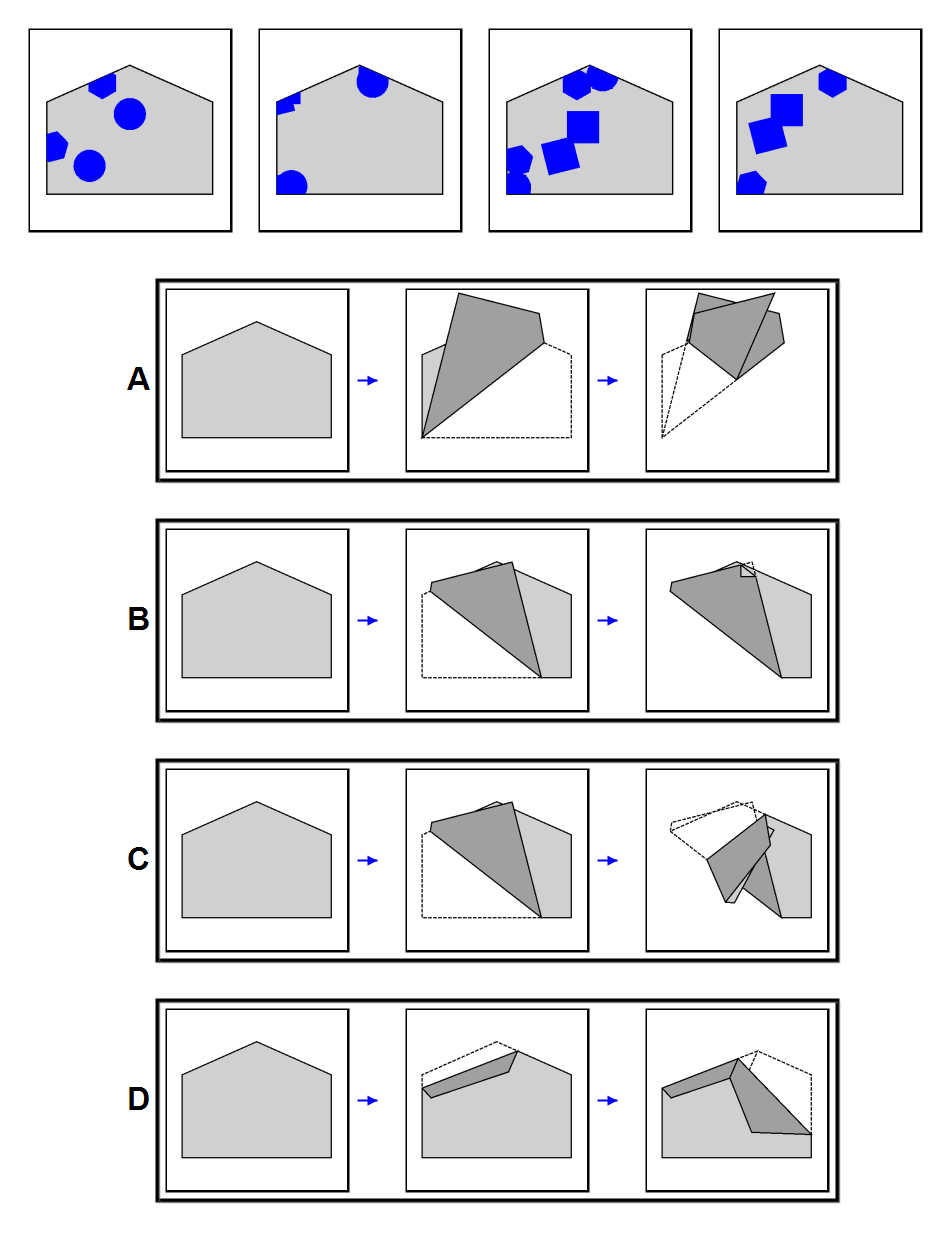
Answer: B